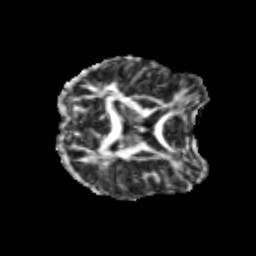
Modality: FA
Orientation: axial
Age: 19
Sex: male
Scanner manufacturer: siemens
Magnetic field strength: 3 T
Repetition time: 3.5 s
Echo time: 0.113 s